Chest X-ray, PA view. Patient: 52 years old, sex M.
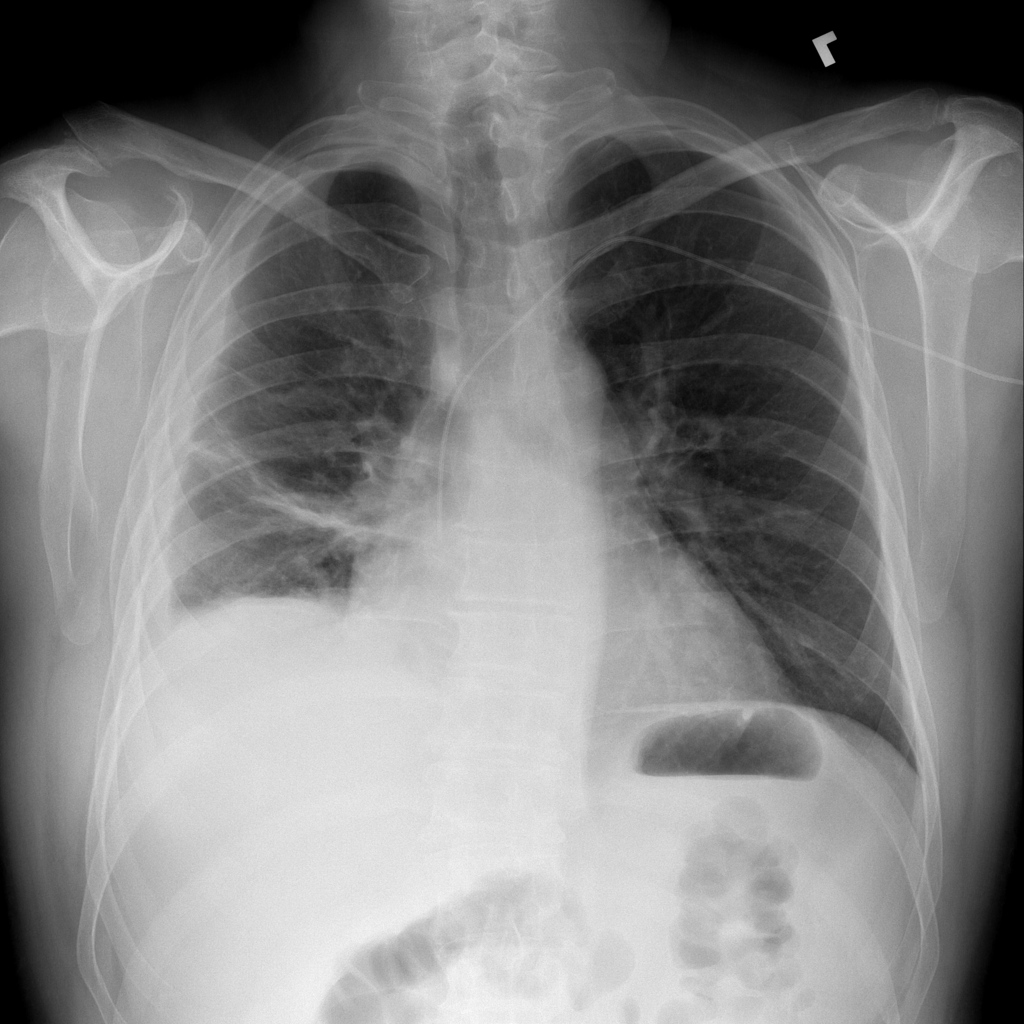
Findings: Pleural_Thickening